Interaction volume radius: 5 \u00c5
Interaction volume height: 45 \u00c5
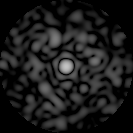
Disorder parameter: 0.8367